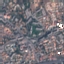
Land use / land cover class: Residential